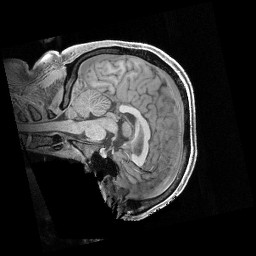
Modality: T1w
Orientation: sagittal
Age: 26
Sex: male
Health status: healthy
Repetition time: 2.4 s
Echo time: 0.00222 s